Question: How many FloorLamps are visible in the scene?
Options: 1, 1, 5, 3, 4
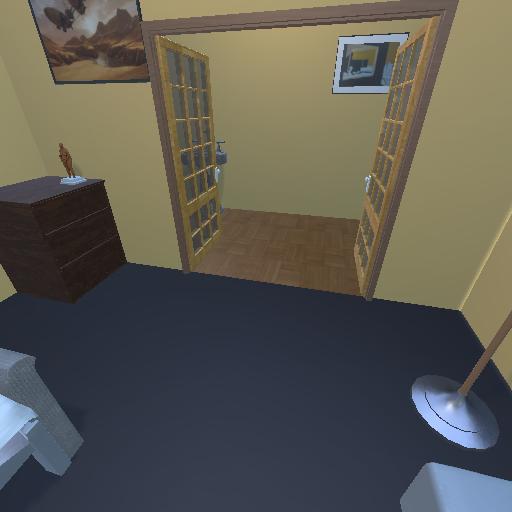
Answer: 1